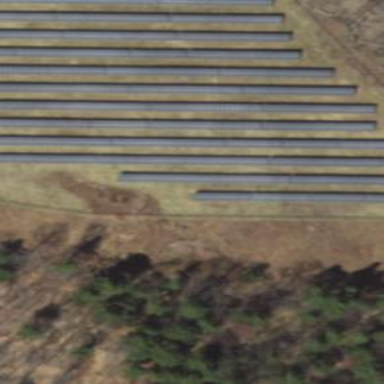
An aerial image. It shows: Solar power plant utilizing photovoltaic technology to generate electricity.